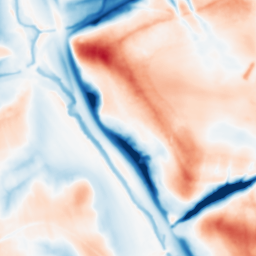
Category: multiscale
Decomposition family: dog_multiscale
Decomposition parameters: sigma_ratio: 2
n_scales: 4
base_sigma: 1
Upsampling method: sinc_hamming
Upsampling parameters: scale: 2
kernel_size: 8
Upsampling scale: 2